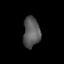
Tissue: lung
Cell type: Epithelial cells
Senescence score: 0.1756
Nuclear area (px): 503
Mean DAPI intensity: 89.036